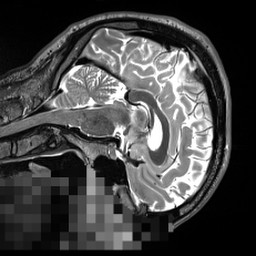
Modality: T2w
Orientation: sagittal
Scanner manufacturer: siemens
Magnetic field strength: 3 T
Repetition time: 3.2 s
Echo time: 0.564 s